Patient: sex M, age 57
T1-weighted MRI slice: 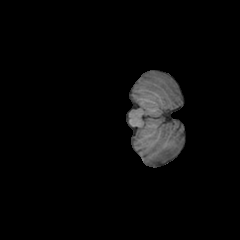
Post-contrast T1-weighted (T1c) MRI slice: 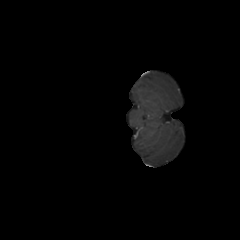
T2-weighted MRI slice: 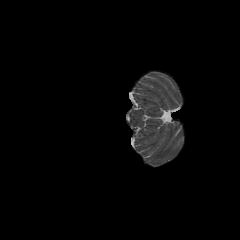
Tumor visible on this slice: no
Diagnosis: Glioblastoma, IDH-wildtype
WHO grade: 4